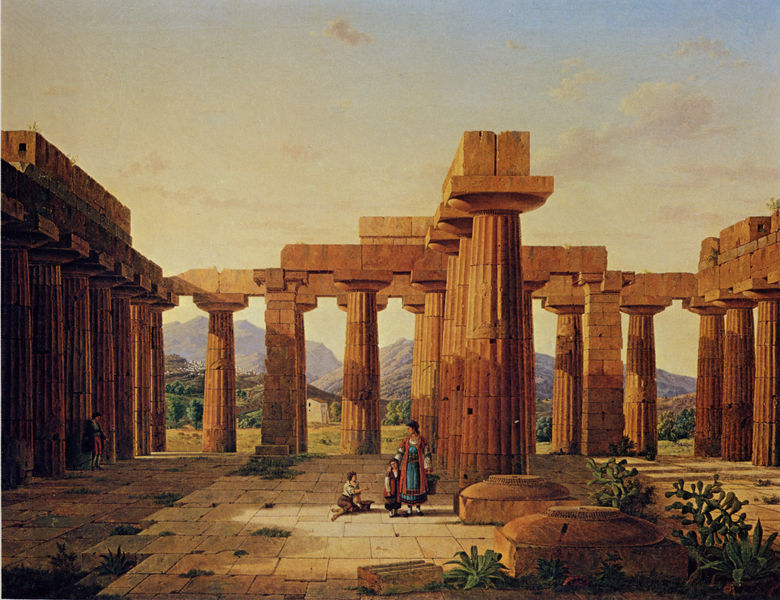
Titel: Heratempel in Paestum
Künstler: Leo von Klenze
Standort: München
Institution: Galerie Gebhardt
Schlagwörter: berg, blau, dunkel, felsen, gemälde, gruppe, himmel, mann, schatten, umhang, weiß, wolken, bäume, frauen, gelb, grün, landschaft, menschen, mädchen, ocker, sitzen, abend, braun, frau, hell, hintergrund, kleid, kleider, licht, orange, pfeiler, schwarz, säule, säulen, anlage, gras, haus, rot, wolke, beige, malerei, rock, hose, architektur, halten, mensch, sockel, stehen, stein, steine, innenraum, öl, dämmerung, gräser, horizont, hügel, morgen, natur, busch, büsche, sonne, sträucher, boden, mantel, familie, kind, mutter, tochter, vater, pflanze, pflanzen, wald, kinder, farbig, sommer, italien, pflaster, schuhe, bäuerin, berge, gebirge, sonnenlicht, wüste, sonnenuntergang, tag, figuren, romantik, staffage, spielen, detail, maler, korb, plinthe, junge, monumental, fussboden, ruine, antike, knabe, agaven, künstler, ruinen, tasche, architrav, kapitelle, rom, kapitell, tracht, römer, zeichnen, antik, griechisch, unkraut, griechenland, gärtner, kakteen, kaktus, trachten, kanneluren, platten, tempel, gestrüpp, basis, dorisch, hera, grünpflanzen, sohn, bruchstein, zeichner, steinplatten, rillen, hubert robert, abendlicht, römisch, athen, klassisch, beg, pompeij, pompeji, zerfall, akropolis, klenze, säulenhalle, klassizistisch, sizilien, säulengang, basen, dorische säule, entasis, kannelur, pompeii, agrigent, dorer, heratempel, kanelliert, kanellur, klassizmus, lessing, paestum, poseidonia, selinunt, särge, säulenhale, tempelruine, unteritalien, überreste, wuchern, lorraine, minoisch, kreta, kaktur, siilien, loraine, ebusch, kennelur